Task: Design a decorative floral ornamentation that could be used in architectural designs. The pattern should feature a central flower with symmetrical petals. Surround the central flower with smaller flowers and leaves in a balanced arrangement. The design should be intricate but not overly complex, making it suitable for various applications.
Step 294:
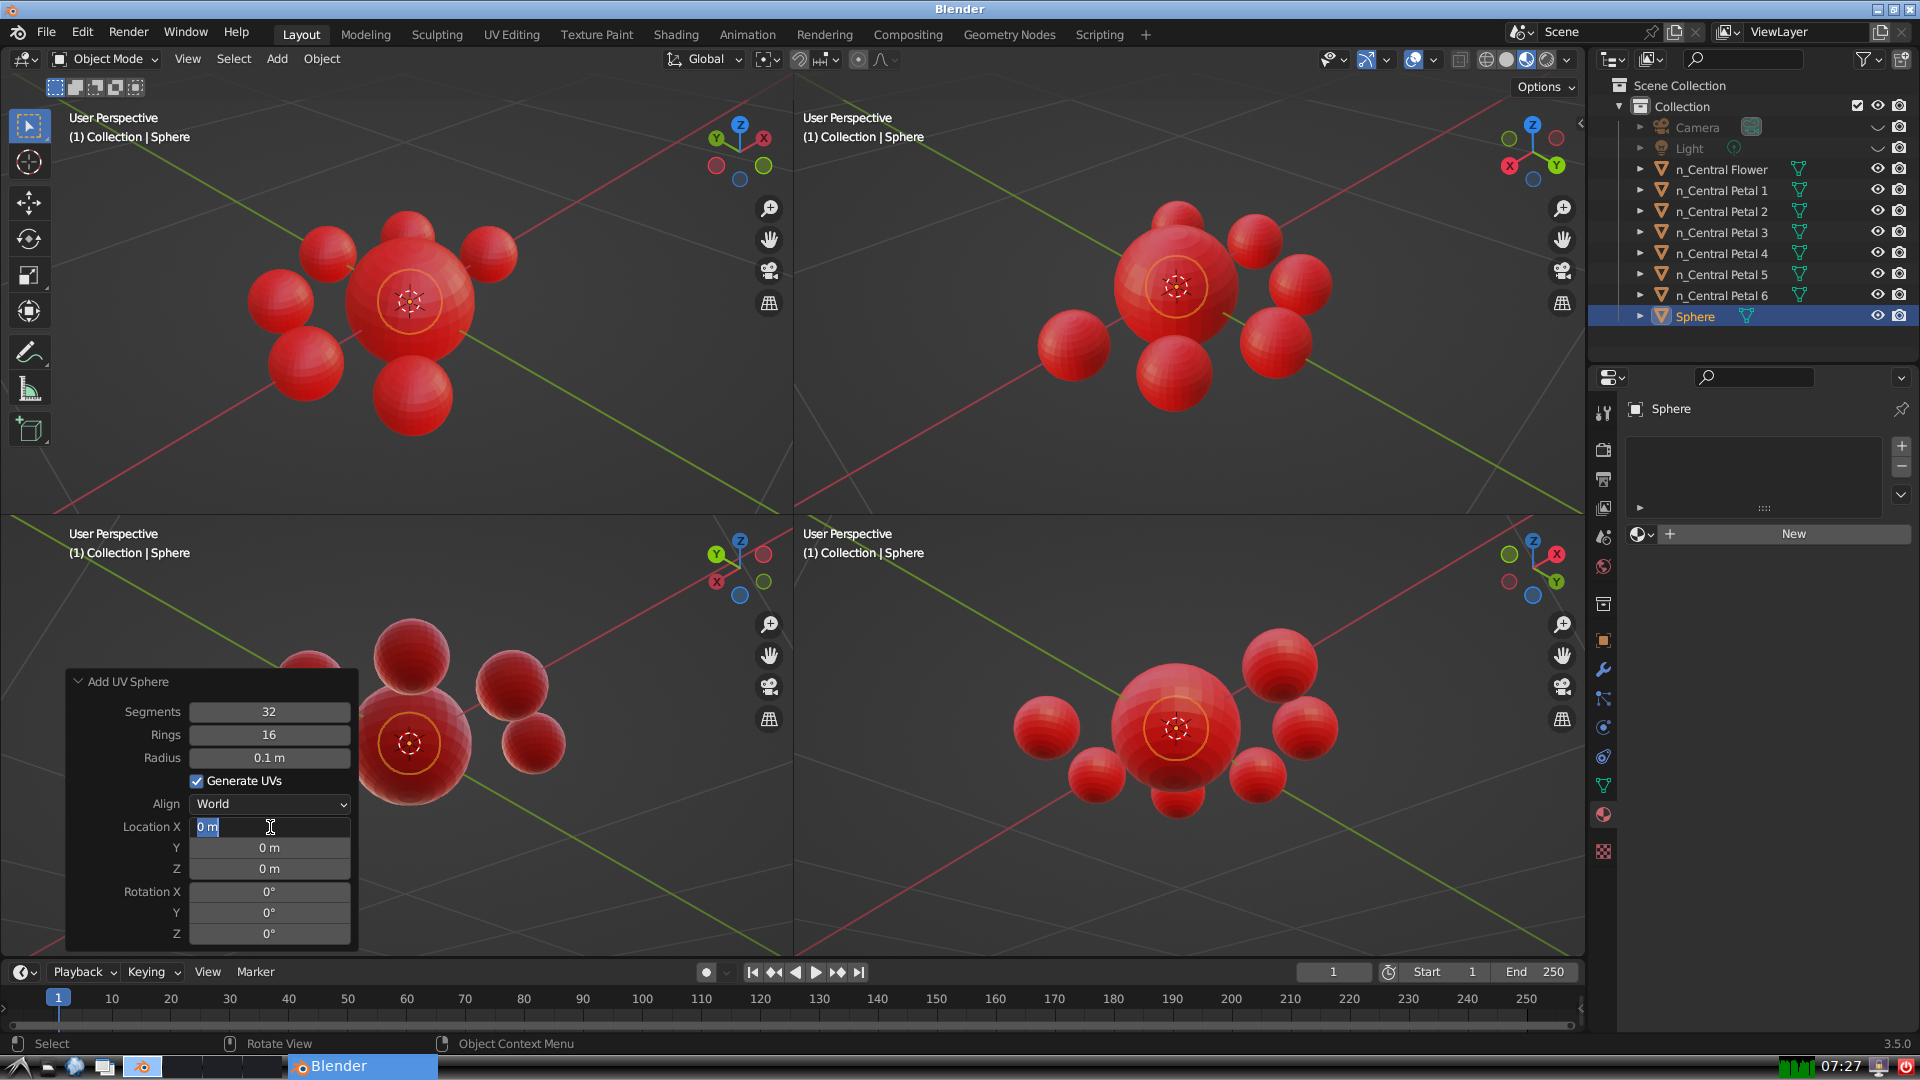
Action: input_text: -7.347880794884119e-17